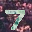
Label: 7